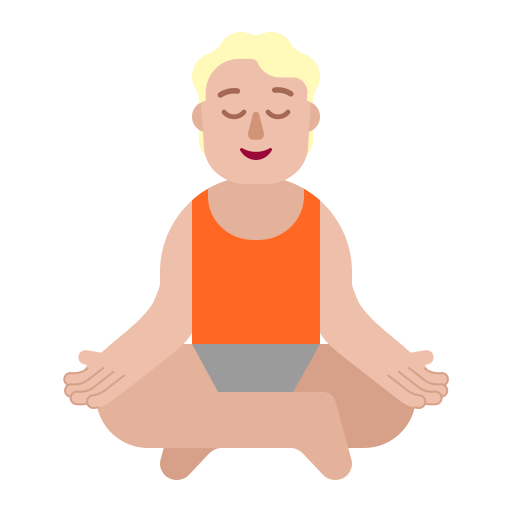
person in lotus position flat  light